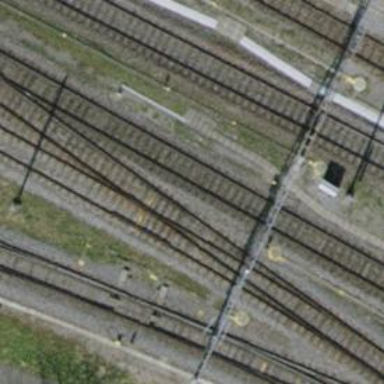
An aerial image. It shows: Railway yard with one track. The railway is electrified with contact line.